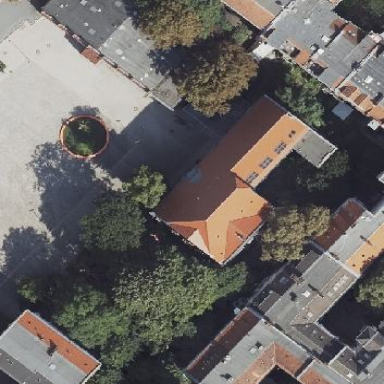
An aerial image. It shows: School building.